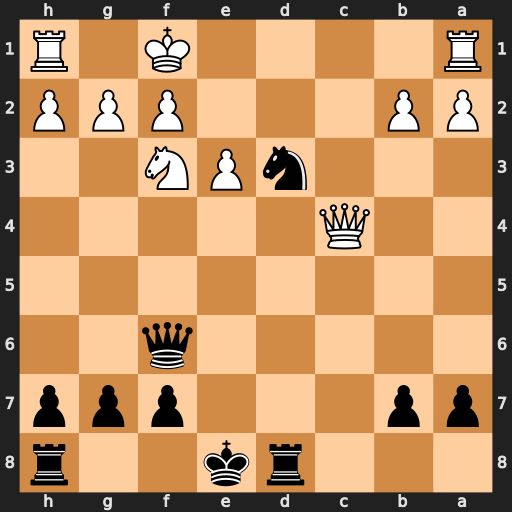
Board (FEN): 3rk2r/pp3ppp/5q2/8/2Q5/3nPN2/PP3PPP/R4K1R
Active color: b
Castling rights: k
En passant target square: -
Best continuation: Qxb2 Qe4+ Kf8